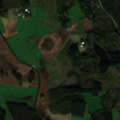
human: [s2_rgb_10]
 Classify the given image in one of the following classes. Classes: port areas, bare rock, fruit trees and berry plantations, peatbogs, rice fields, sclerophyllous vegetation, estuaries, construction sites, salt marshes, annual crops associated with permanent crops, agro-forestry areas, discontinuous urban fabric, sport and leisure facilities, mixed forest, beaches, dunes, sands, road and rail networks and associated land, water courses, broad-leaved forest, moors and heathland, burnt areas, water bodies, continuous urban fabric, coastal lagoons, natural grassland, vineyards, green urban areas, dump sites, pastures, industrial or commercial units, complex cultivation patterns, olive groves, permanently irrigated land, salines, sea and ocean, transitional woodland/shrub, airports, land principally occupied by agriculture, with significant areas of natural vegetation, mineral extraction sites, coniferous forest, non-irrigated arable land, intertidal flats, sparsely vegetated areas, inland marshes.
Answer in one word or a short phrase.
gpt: non-irrigated arable land, land principally occupied by agriculture, with significant areas of natural vegetation, coniferous forest, mixed forest